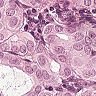
Metastatic tissue present: yes